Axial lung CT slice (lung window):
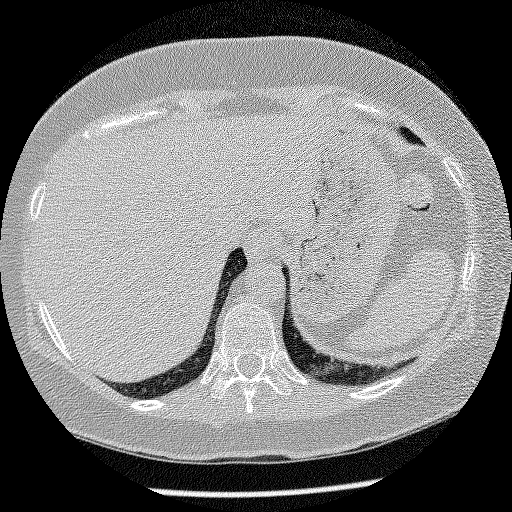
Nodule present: no